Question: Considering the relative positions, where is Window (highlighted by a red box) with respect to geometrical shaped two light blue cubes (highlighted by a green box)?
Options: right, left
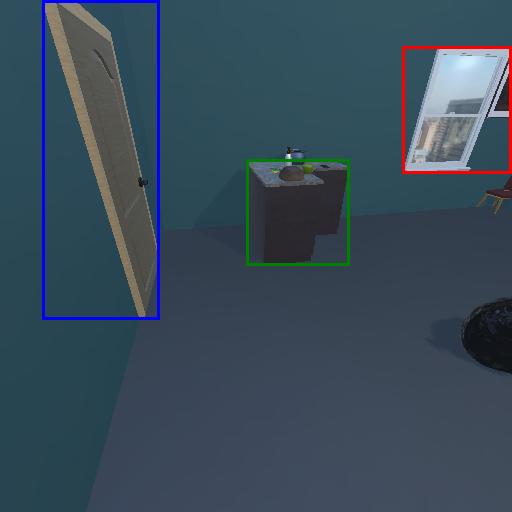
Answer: right